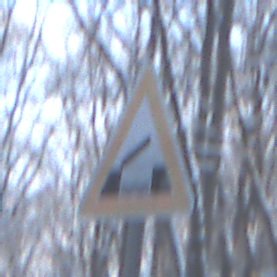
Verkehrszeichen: BeweglicheBruecke
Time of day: MorningAfternoon
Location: Outdoor (Nature)
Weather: Clear
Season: Winter
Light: Natural